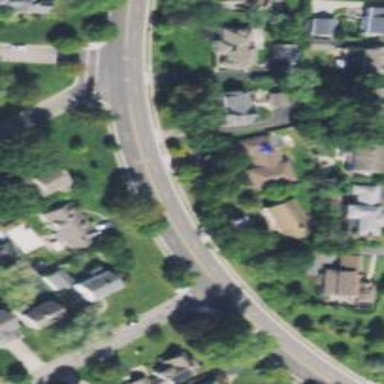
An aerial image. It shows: Residential driveway designated as service road.